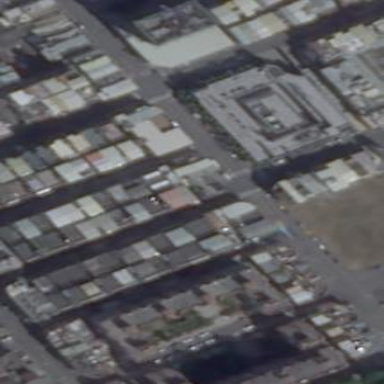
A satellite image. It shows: Residential building.